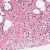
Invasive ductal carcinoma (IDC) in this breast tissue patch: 0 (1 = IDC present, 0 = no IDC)